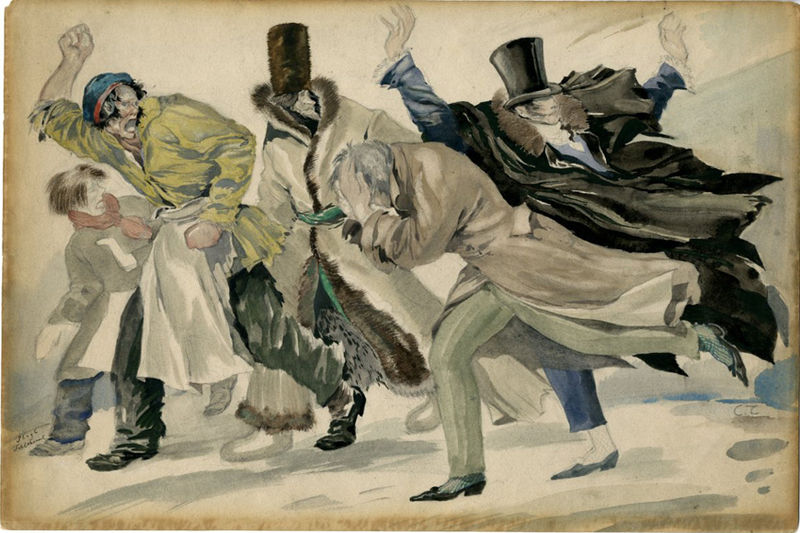
Titel: Fleeing from the Flood, Fleeing from the Flood
Künstler: Sergei Chekhonin
Standort: Amherst (Massachusetts, USA)
Institution: Mead Art Museum, Amherst College
Schlagwörter: blue, crowd, fight, hands, hat, men, people, white, women, black, discussion, face, gouache, green, hair, painting, woman, yellow, brown, hand, man, boy, child, snow, winter, drawing, paper, coat, fur, scarf, coats, hats, sketch, walking, boots, jacket, storm, wind, arms, cloak, walk, watercolor, watercolour, art, colours, pants, shoes, boot, legs, colour, escape, run, cold, ensor, top hat, trousers, fashion, anger, angry, scared, russia, surreal, five, fear, fright, windy, crying, flee, running, running away, raised, attack, politics, scream, fists, up, surprise, political, mob, fleeing, weird, no background, fur hat, satirical, afraid, loud, rage, had, screaming, shouting, fur coat, mad, yelling, russian revolution, yell, shame, furry, shout, looking back, ran, horro, wlak, chicago